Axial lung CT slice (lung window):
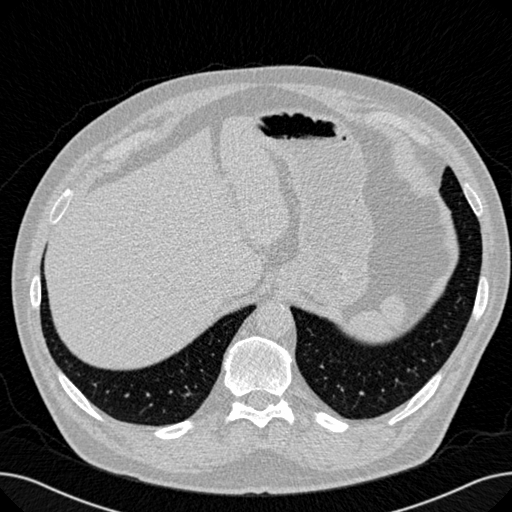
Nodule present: no